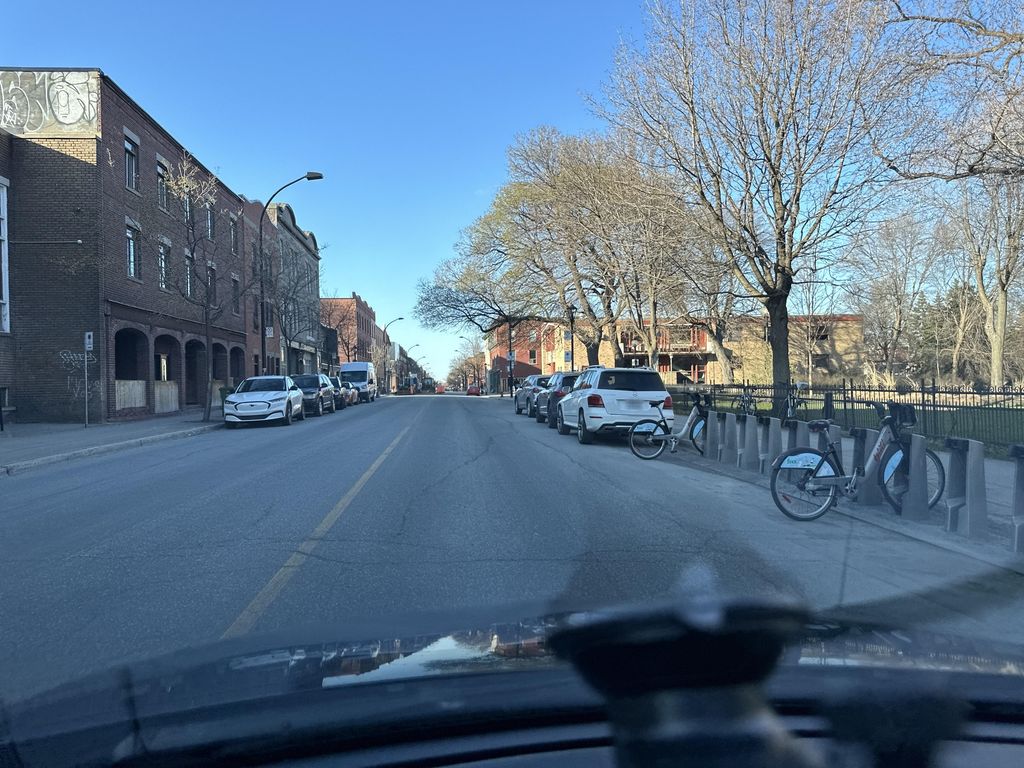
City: montreal